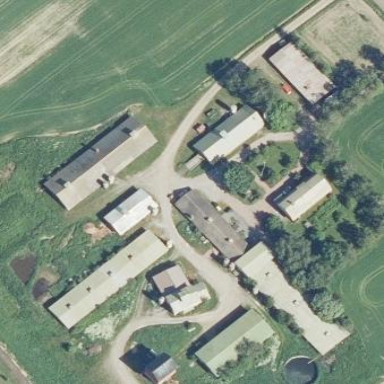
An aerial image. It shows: Farmyard area.